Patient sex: M
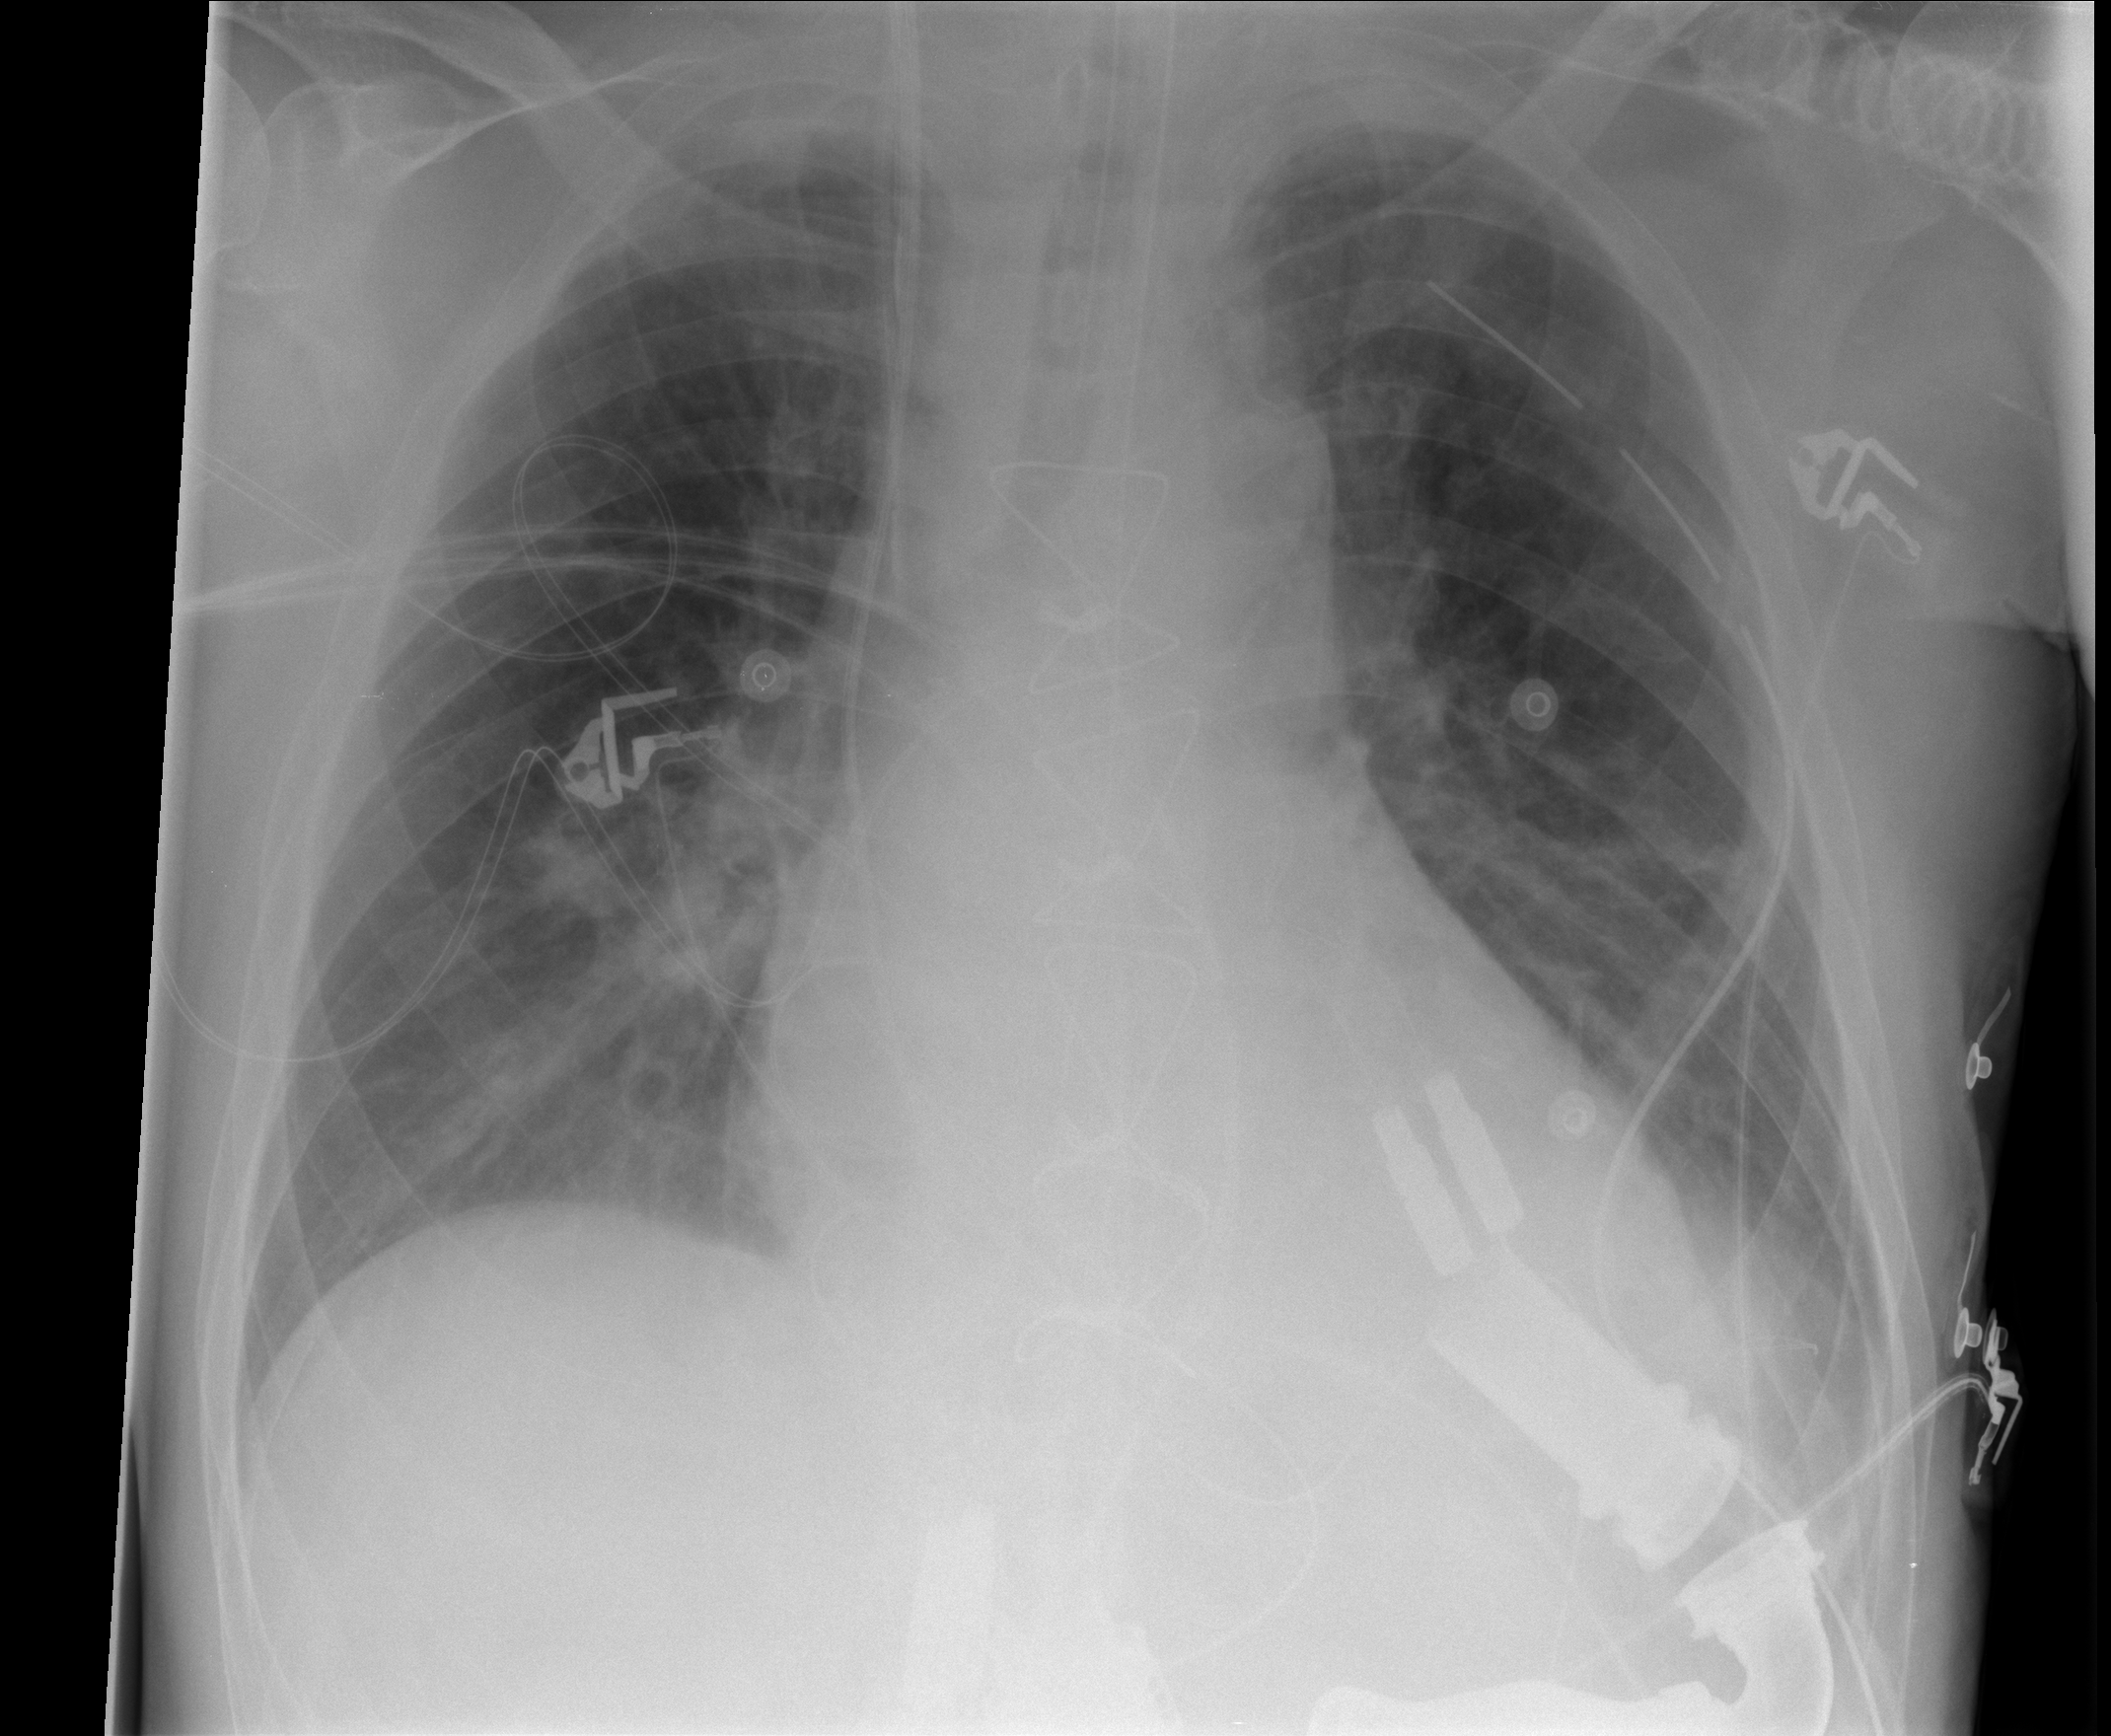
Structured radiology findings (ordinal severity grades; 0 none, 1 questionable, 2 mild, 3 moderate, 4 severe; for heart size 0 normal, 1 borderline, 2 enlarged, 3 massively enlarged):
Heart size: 0
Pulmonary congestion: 0
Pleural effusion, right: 0
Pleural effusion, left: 2
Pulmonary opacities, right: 2
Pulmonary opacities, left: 0
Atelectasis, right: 2
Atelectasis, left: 0